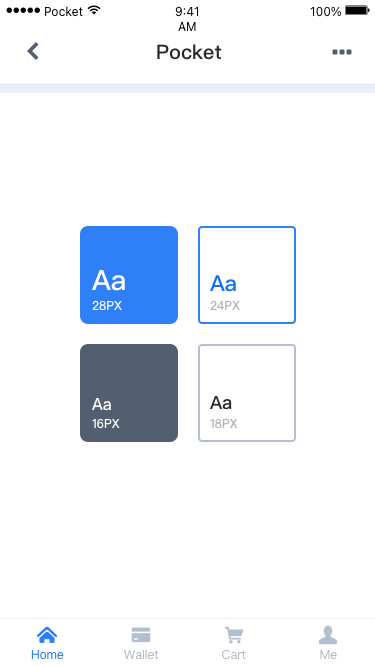
Text in this UI design:
Pocket
Aa
28PX
Aa
16PX
Aa
24PX
Aa
18PX